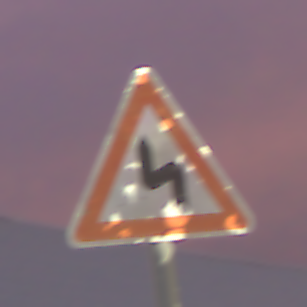
Verkehrszeichen: DoppelkurveZunaechstLinks
Umgebung: Outdoor, Urban
Tageszeit: SunriseSunset
Wetter: PartlyCloudy
Licht: Artificial
Jahreszeit: NotSpecified
Kontrast: HighContrast